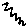
Label: zigzag